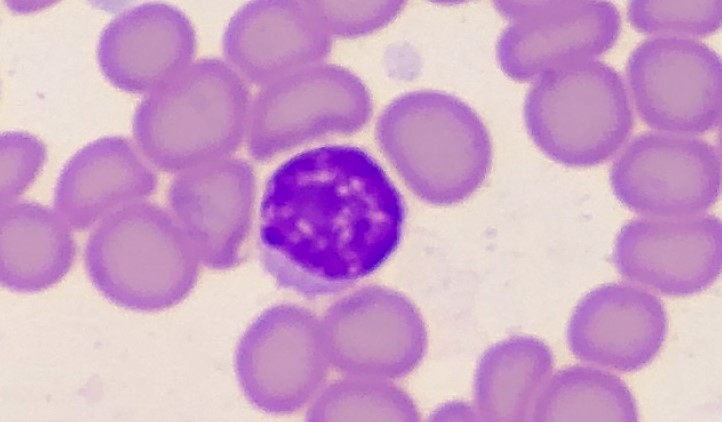
White blood cell type: Lymphocyte